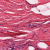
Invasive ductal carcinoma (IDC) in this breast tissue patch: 0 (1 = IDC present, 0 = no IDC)